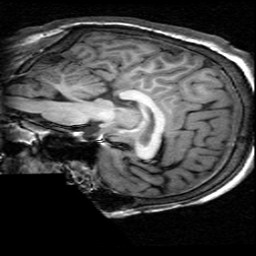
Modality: T1w
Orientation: sagittal
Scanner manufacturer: ge
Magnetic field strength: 3 T
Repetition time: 0.00904 s
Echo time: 0.00184 s